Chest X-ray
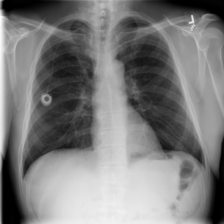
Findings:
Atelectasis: negative
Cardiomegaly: negative
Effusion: negative
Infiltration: negative
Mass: negative
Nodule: negative
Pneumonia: negative
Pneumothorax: negative
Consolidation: negative
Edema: negative
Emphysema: negative
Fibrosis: negative
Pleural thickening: negative
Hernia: negative